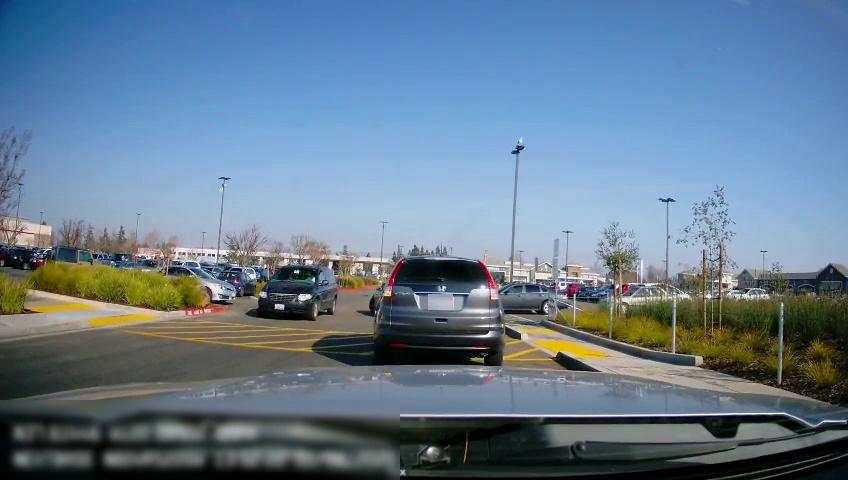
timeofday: Day
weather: Sunny
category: Drivable Space
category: Vehicles | SUV
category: Vehicles | SUV
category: Vehicles | Car